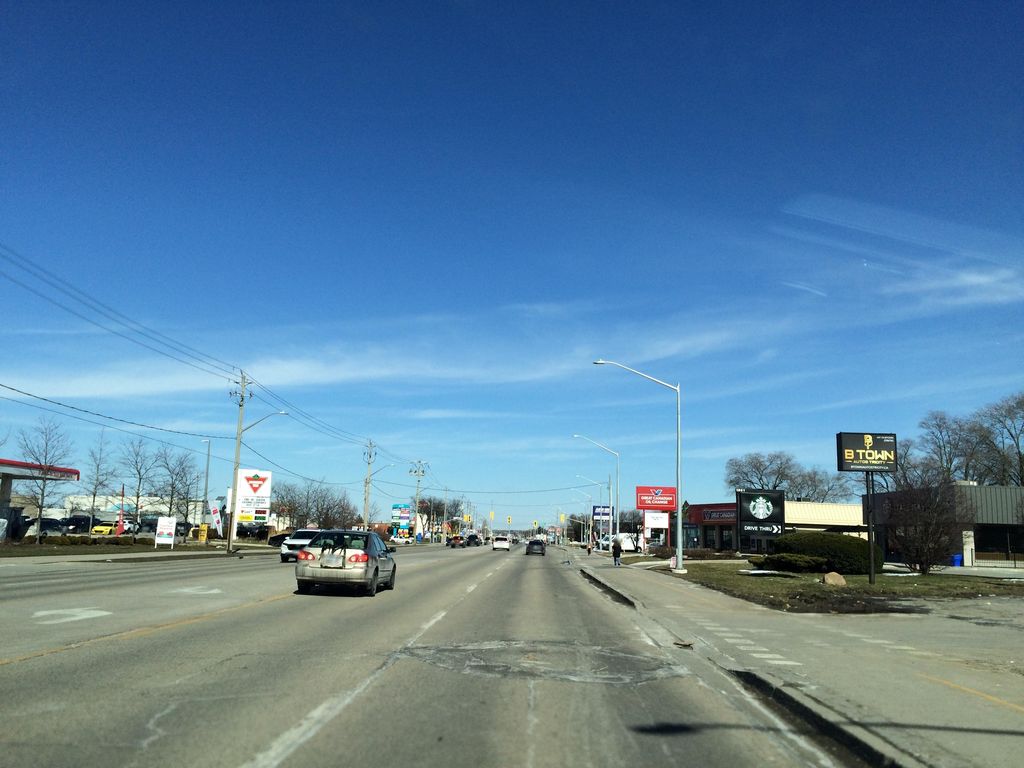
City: kitchener-waterloo